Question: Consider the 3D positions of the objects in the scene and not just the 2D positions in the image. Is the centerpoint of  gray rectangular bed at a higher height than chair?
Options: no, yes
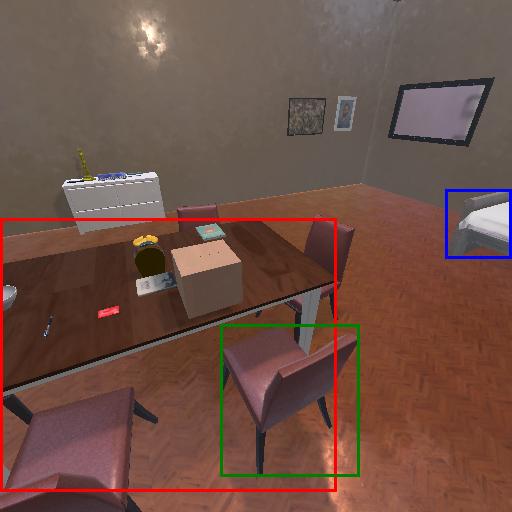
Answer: no